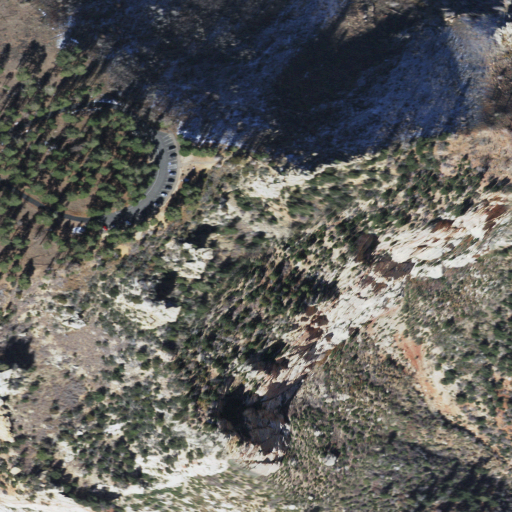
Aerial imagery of cliff(s) in Arizona named Point Imperial containing shrub, evergreen forest, low intensity development, high intensity development, grassland, medium intensity development, open development, and barren land